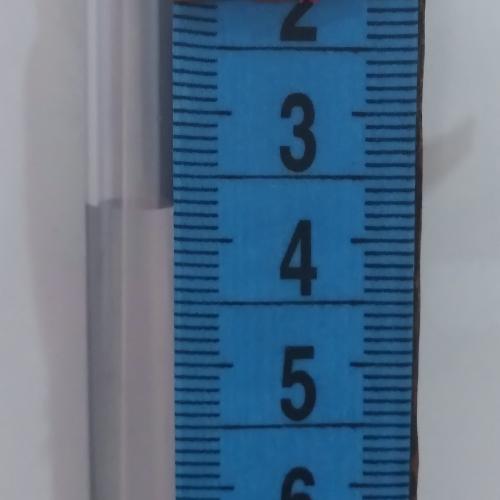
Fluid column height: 3.8 cm